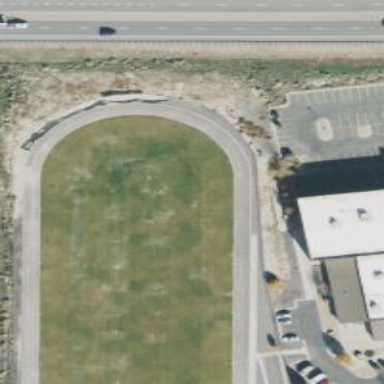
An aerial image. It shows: Track in leisure land.